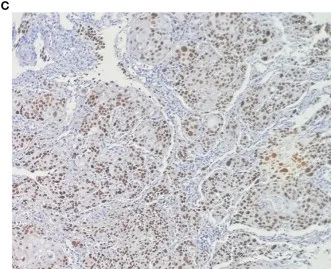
Immunohistochemically: the cell membranes and cytoplasm were positive for (B) CK5/6.
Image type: pathology (immunostaining)